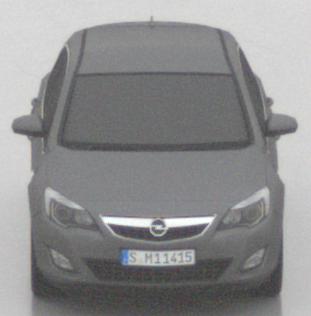
Make: Opel
Model: Astra 1.4 ecoFlex
Detailed model: Astra (J)
Model produced from: 2009/12
Model produced until: 2010/12
Doors: 5
Color: gray
Road condition: wet road
Daytime: midday
Contrast: low contrast